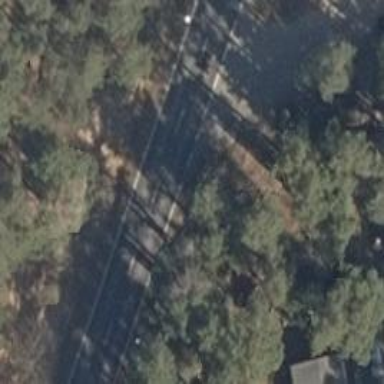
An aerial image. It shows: Secondary road with asphalt surface.